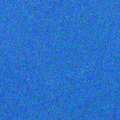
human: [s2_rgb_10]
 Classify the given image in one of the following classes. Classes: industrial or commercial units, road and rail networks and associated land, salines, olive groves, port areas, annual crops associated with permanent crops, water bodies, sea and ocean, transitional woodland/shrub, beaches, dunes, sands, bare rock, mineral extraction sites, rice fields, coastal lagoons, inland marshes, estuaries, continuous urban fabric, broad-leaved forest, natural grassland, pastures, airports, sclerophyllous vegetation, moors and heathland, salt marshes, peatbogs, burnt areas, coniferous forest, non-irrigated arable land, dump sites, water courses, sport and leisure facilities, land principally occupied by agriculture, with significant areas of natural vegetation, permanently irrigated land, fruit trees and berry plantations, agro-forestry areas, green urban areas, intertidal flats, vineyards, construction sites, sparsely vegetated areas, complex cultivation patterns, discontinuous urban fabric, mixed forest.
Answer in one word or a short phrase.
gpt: sea and ocean